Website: walmart
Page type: billing-address
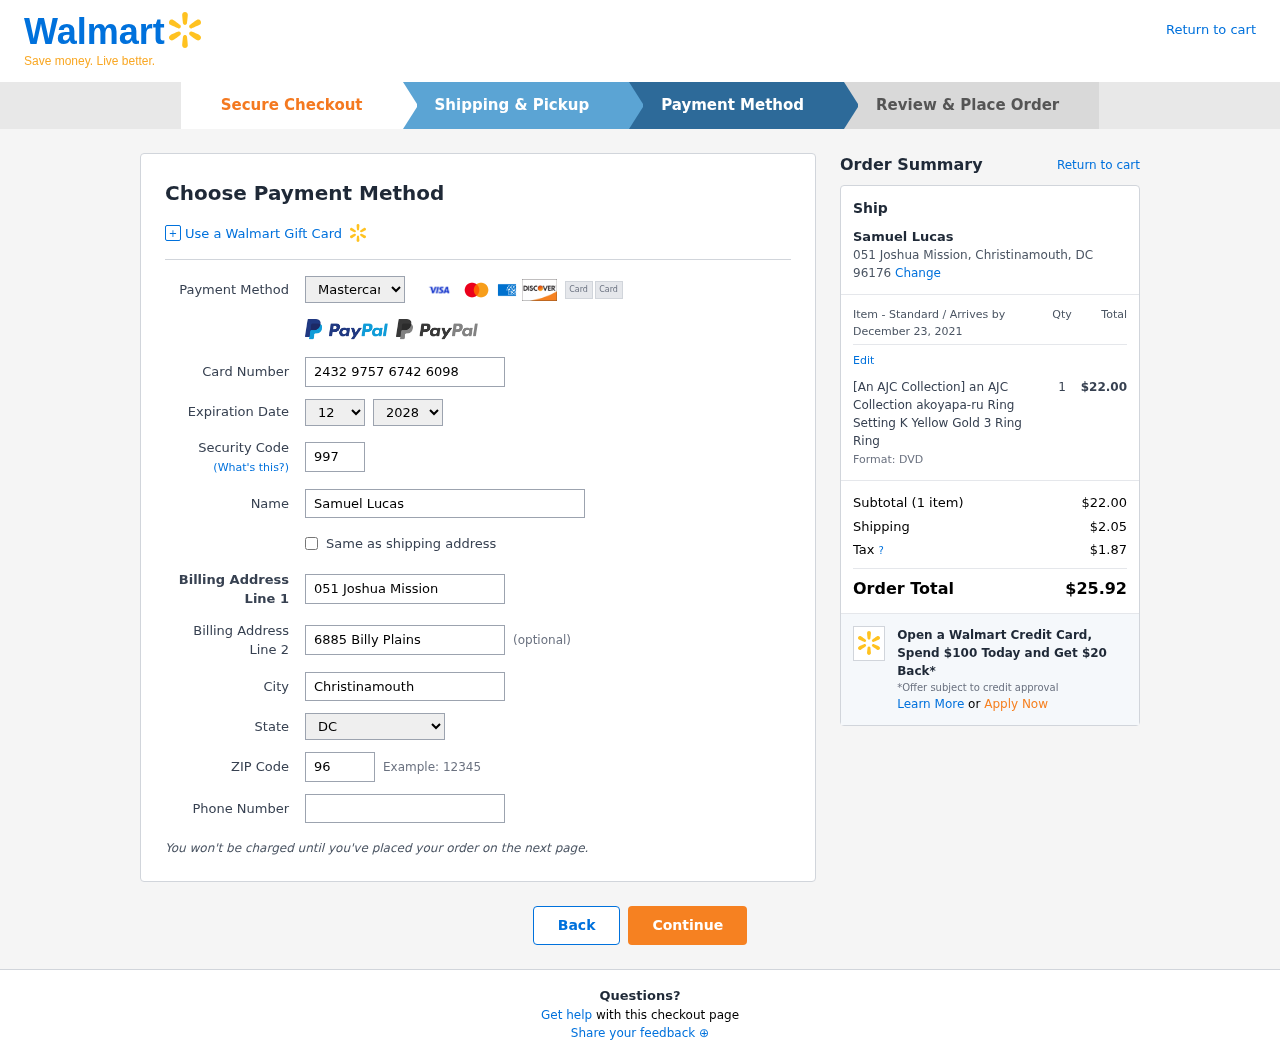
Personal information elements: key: PII_CARD_CVV
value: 997
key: PII_CARD_EXPIRY_MONTH
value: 12
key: PII_CARD_EXPIRY_YEAR
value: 28
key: PII_CARD_NUMBER
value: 2432 9757 6742 6098
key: PII_CARD_TYPE
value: Mastercard
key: PII_CITY
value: Christinamouth
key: PII_CITY_STATE_ZIP
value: Christinamouth, DC 96176
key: PII_FULLNAME
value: Samuel Lucas
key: PII_PHONE
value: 3683538341
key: PII_POSTCODE
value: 96176
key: PII_STATE
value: DC
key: PII_STREET
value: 051 Joshua Mission
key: PII_STREET2
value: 6885 Billy Plains
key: PII_FULLNAME2
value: Samuel Lucas
Product elements: key: PRODUCT1_NAME
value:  [An AJC Collection] an AJC Collection akoyapa-ru Ring Setting K Yellow Gold 3 Ring Ring
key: PRODUCT1_PRICE
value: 22
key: PRODUCT1_QUANTITY
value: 1
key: PRODUCT1_DESC
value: Format: DVD
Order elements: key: ORDER_DELIVERY_DATE
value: December 23, 2021
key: ORDER_NUM_ITEMS
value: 1
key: ORDER_SUBTOTAL
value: $22.00
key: ORDER_SHIPPING_COST
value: $2.05
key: ORDER_TAX
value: $1.87
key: ORDER_TOTAL
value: $25.92